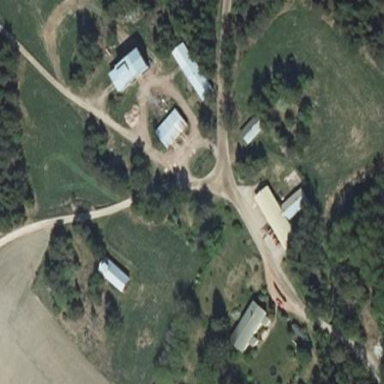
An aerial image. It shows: Farm with farmyard.